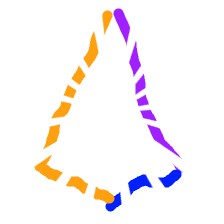
Shape: kite